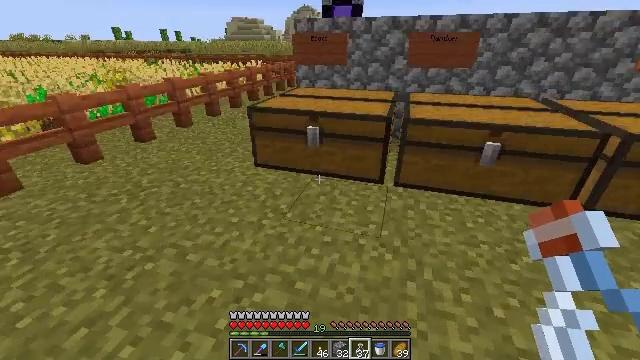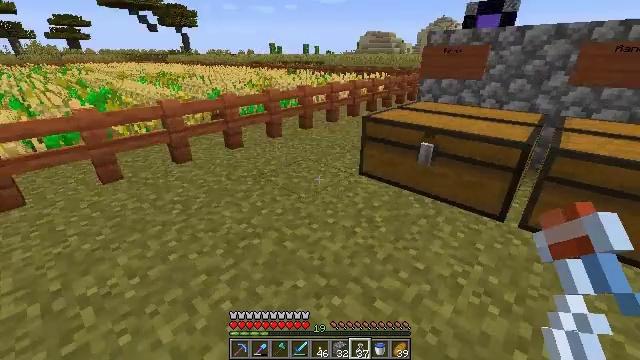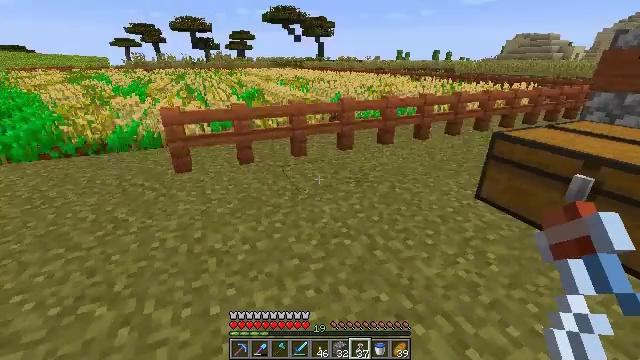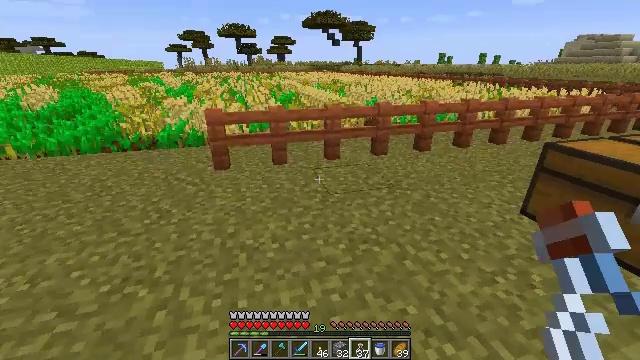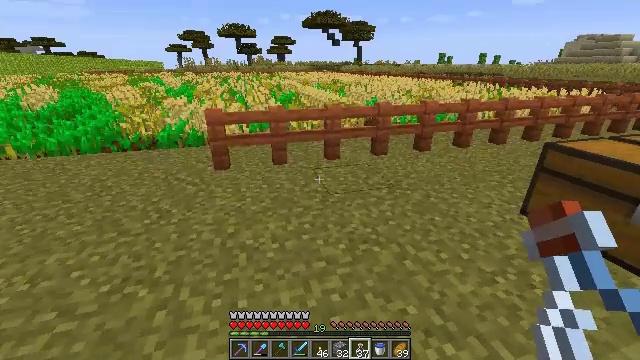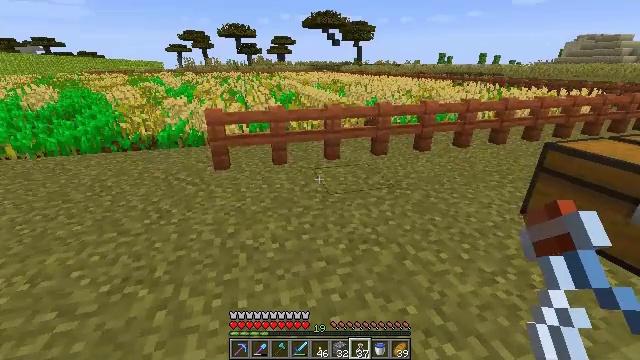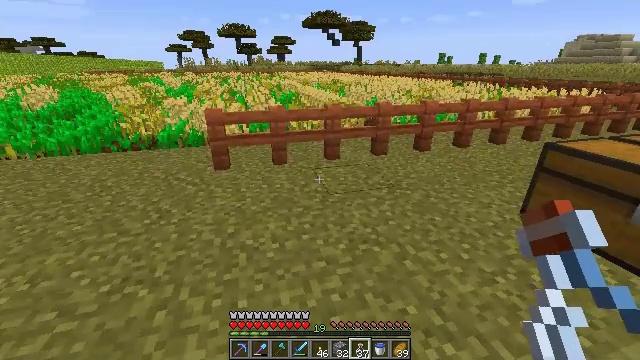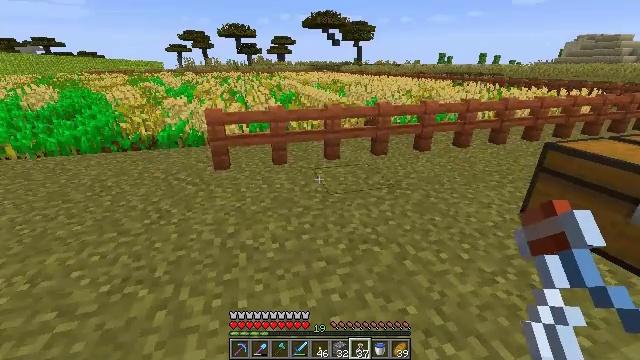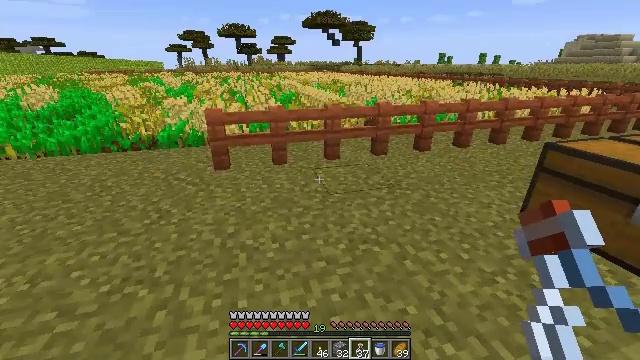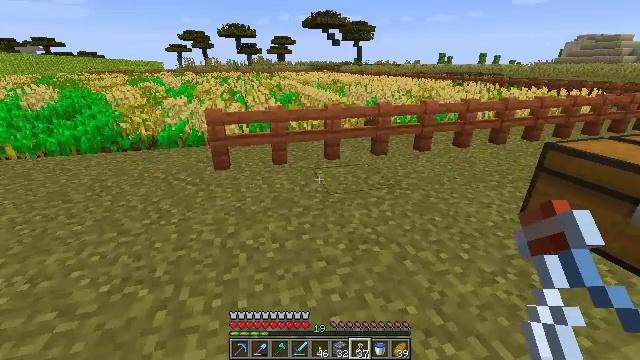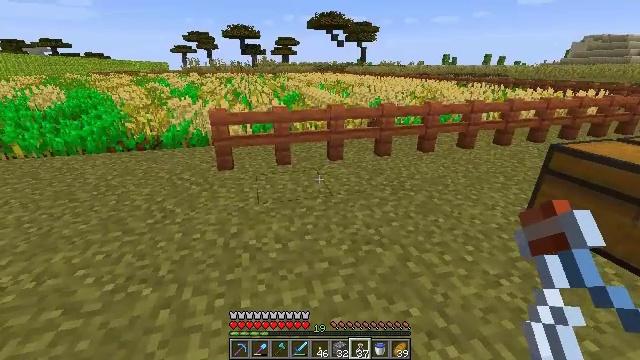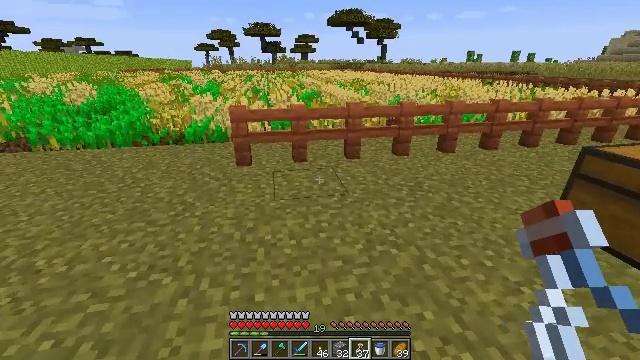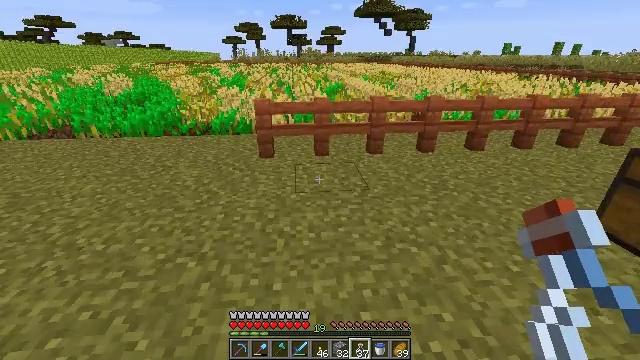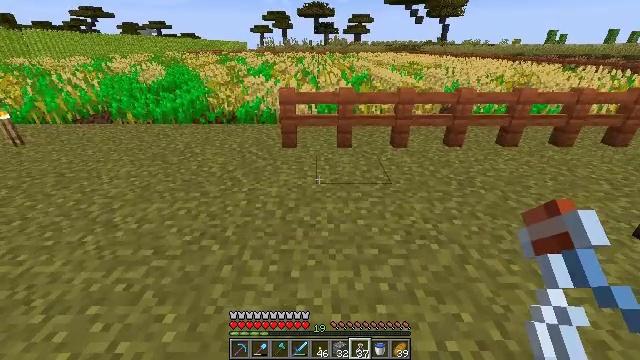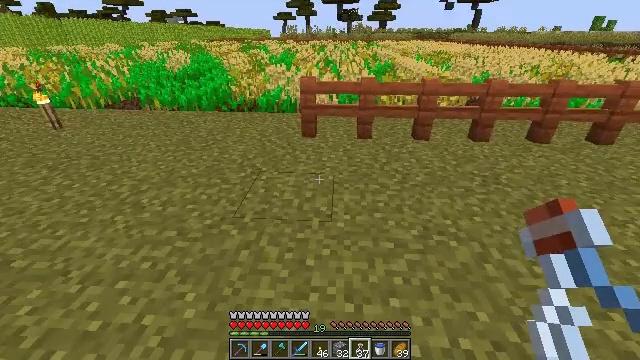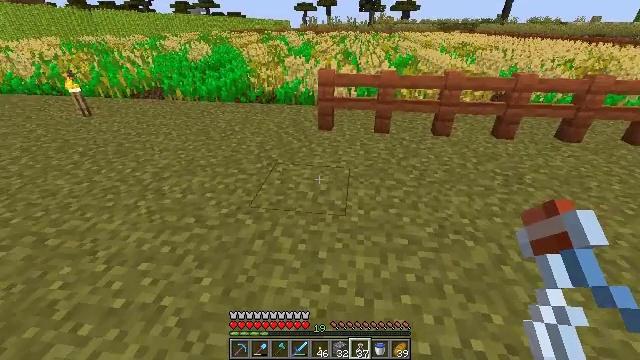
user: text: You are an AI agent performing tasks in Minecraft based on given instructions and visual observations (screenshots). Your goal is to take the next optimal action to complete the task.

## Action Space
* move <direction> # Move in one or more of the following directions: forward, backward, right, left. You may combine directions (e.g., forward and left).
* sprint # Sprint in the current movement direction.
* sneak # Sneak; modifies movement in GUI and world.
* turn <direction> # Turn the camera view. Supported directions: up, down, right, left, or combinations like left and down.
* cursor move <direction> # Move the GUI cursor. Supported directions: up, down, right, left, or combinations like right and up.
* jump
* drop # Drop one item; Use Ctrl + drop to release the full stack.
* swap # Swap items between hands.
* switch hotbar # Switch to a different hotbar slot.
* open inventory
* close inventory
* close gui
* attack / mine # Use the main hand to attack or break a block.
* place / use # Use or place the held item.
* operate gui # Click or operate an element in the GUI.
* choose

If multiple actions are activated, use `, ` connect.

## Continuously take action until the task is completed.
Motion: motion action
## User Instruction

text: Drop a glass bottle.
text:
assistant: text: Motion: turn left and up
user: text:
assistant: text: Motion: turn left and up
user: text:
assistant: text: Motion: turn left
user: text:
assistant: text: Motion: no_op
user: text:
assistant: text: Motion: no_op
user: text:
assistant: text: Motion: no_op
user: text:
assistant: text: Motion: no_op
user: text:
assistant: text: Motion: no_op
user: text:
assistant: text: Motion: no_op
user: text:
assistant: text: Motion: no_op
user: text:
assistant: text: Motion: turn left
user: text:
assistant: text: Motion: turn left and down
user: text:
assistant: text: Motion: turn left and down
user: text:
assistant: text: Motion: turn left and down
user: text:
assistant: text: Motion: turn left and down
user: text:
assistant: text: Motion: move forward, turn left
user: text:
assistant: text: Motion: move forward, turn left
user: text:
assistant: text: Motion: move forward, turn left
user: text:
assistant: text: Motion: move forward, turn left
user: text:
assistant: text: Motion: move forward, turn left
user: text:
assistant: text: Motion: move forward, turn left
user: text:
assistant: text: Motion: move forward, turn left
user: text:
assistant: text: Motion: move forward
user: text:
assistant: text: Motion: no_op
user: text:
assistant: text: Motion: no_op
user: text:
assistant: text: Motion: no_op
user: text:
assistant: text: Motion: no_op
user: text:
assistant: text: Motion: no_op
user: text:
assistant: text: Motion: no_op
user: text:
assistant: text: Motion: no_op